Field crop: tomato
Growth stage: 2
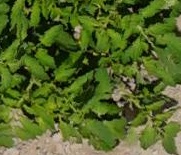
Species: tomato